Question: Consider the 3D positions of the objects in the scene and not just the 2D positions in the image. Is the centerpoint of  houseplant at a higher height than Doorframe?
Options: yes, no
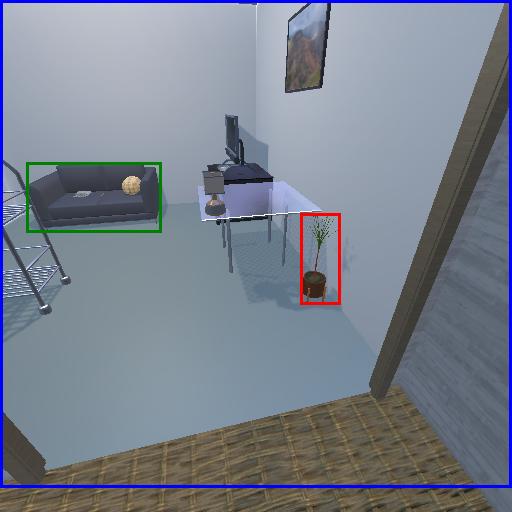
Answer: yes